Question: I have a program that I want to run in the system tray. While my program is running I want to provide the user with a context menu whenever they click on the desktop.
For example, let's say the user clicks on the desktop (not on any folder, icon, etc., only on the desktop). I would provide them with a context menu such as:

I know how to add these using a registry file (.REG):
'''
[HKEY_CLASSES_ROOT\DesktopBackground\Shell\Wallpaper]
"MUIVerb"="Wallpaper Settings"
"SubCommands"="Next;Previous;Reset"
"Position"="bottom"
; Next
[HKEY_LOCAL_MACHINE\SOFTWARE\Microsoft\Windows\CurrentVersion\Explorer\CommandStore\shell\Next]
@="Next"
; Previous
[HKEY_LOCAL_MACHINE\SOFTWARE\Microsoft\Windows\CurrentVersion\Explorer\CommandStore\shell\Previous]
@="Previous"
; Reset
[HKEY_LOCAL_MACHINE\SOFTWARE\Microsoft\Windows\CurrentVersion\Explorer\CommandStore\shell\Reset]
@="Reset"
'''
I tried, in my program, to just add these entries to the registry but I kept running into permission problems because the program isn't running as administrator. I also don't want to force the end user of my program to run it as administrator.
How can I write a program that adds a context menu to the desktop background but doesn't have to run as administrator? Or can I?
Does my program have to run as a service?
Thank you.
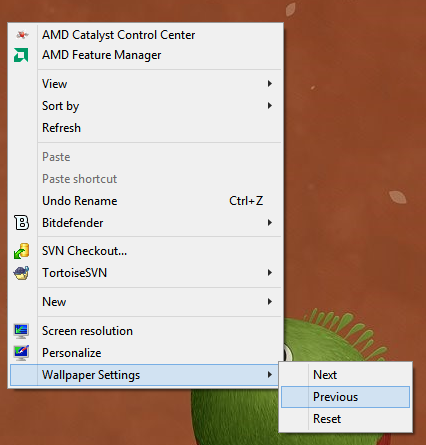
Answer: Apply the .REG file during installation.
or
Provided, you make your installer yourself:
'''
var path = "HKEY_LOCAL_MACHINE\SOFTWARE\Microsoft\Windows\CurrentVersion\Explorer\CommandStore\shell\Next";
Microsoft.Win32.Registry.LocalMachine.CreateSubKey(path, true); // True makes it writeable
Microsoft.Win32.Registry.LocalMachine.OpenSubKey(path).SetValue("@", "Reset", Microsoft.Win32.RegistryValueKind.String);
'''
.
Thankfully, no way of doing this w/o administrative privs.